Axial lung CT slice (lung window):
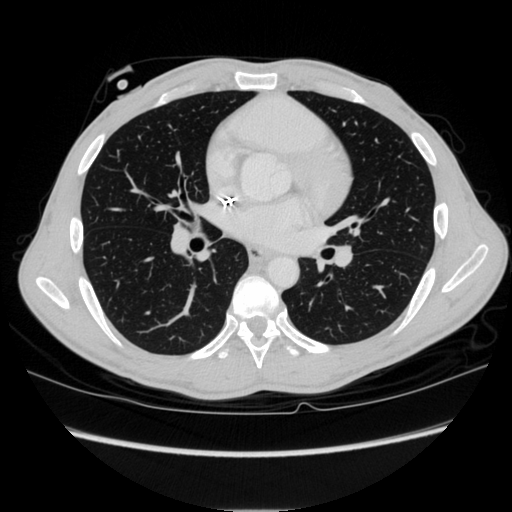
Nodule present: no